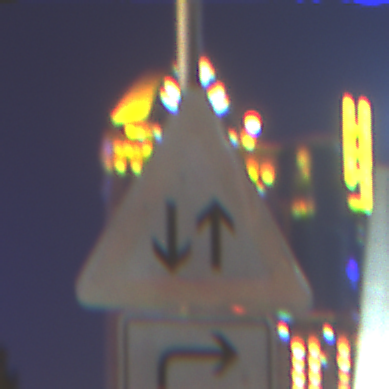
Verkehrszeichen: Gegenverkehr
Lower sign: RichtungsangabeDurchPfeile5
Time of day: Night
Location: Outdoor (Urban)
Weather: PartlyCloudy
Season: NotSpecified
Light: Natural